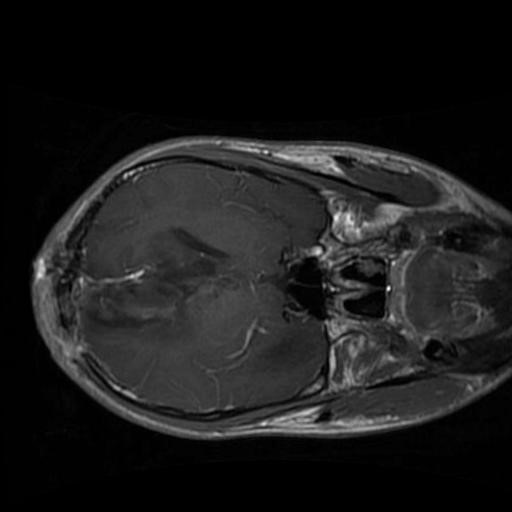
Label: brain_glioma